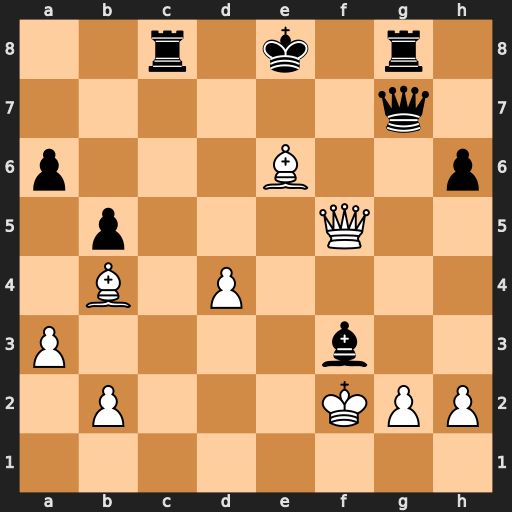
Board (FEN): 2r1k1r1/6q1/p3B2p/1p3Q2/1B1P4/P4b2/1P3KPP/8
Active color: w
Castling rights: -
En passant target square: -
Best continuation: Bf7+ Kd8 Ba5+ Rc7 Bxg8